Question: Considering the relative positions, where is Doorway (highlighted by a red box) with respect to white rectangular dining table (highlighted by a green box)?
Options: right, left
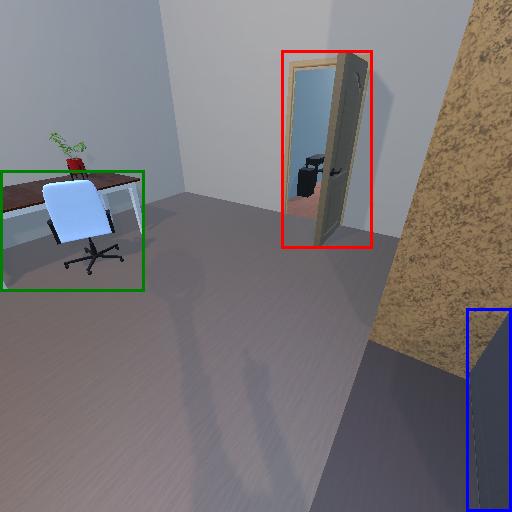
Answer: right